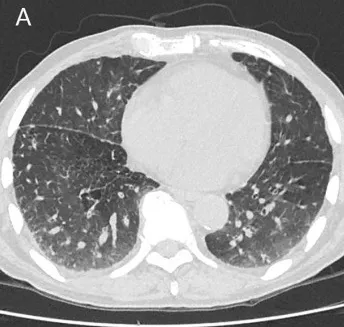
CT/MRI scan showed widespread metastases in the lungs.
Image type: radiology (ct)